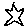
Label: star